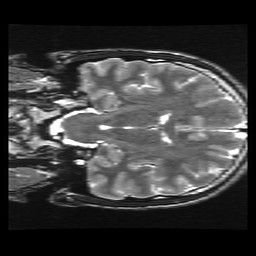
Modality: T2w
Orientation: coronal
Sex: male
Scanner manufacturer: ge
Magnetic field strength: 3 T
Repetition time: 5 s
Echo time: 0.1015 s